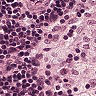
Metastatic tissue present: no